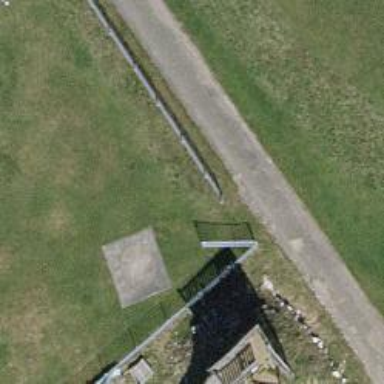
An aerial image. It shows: Metal fence as barrier.